Interaction volume radius: 5 \u00c5
Interaction volume height: 25 \u00c5
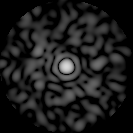
Disorder parameter: 0.8065